Aerial crown-view tile of a tropical tree (Barro Colorado Island, Panama), acquired 20240611:
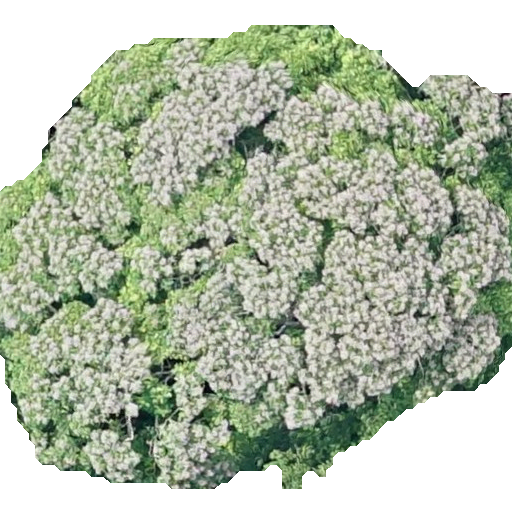
Species: Dipteryx oleifera
GBIF accepted scientific name: Dipteryx oleifera
Crown area: 312.593 m²